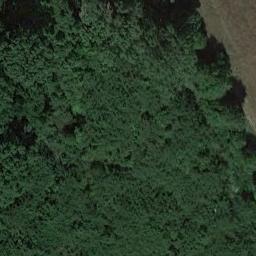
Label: forest